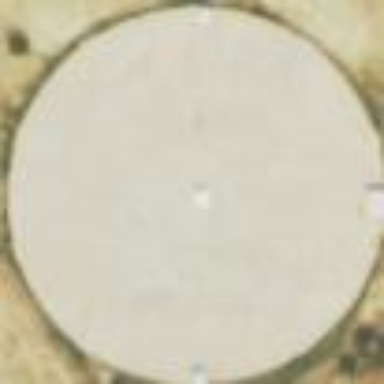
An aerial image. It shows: Building with water storage tank.